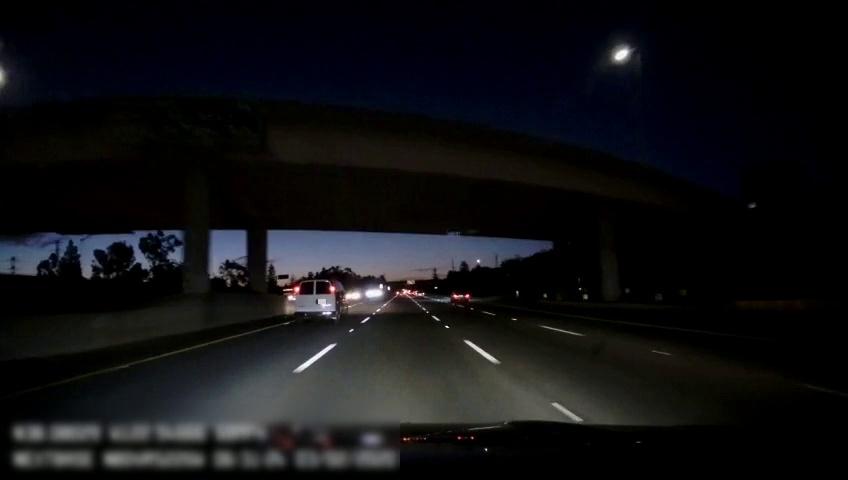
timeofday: Night
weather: Other
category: Drivable Space
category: Vehicles | Car
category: Vehicles | Van
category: Lanes | Alternate Lane
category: Lanes | Alternate Lane
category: Lanes | Alternate Lane
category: Lanes | Alternate Lane
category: Lanes | Alternate Lane